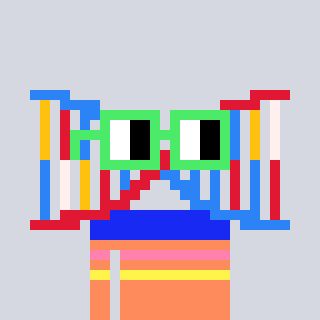
a pixel art character with square light green glasses, a dna-shaped head and a peachy-colored body on a cool background